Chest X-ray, PA view. Patient: 63 years old, sex M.
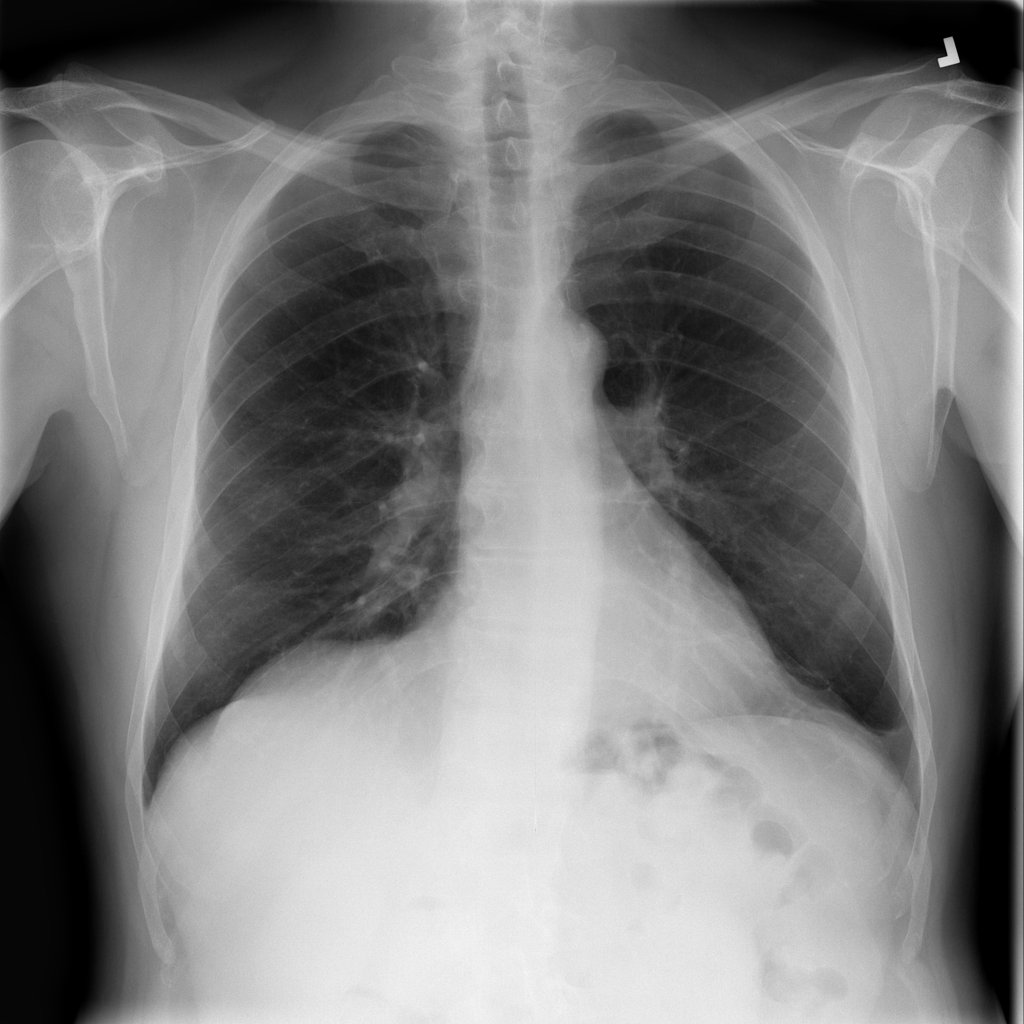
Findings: Atelectasis